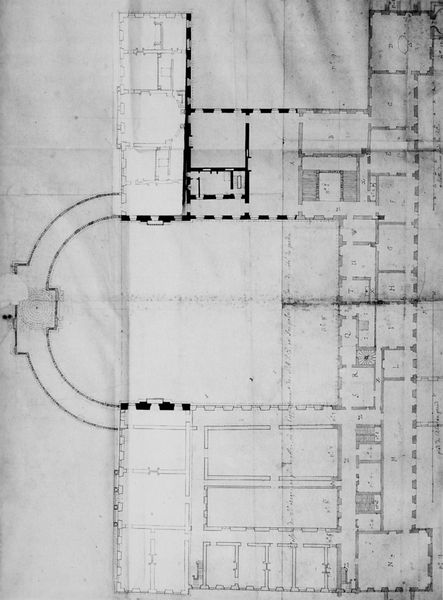
Titel: Grundriss 1.Stock - Nordhälfte des Kurfürstlichen Schlosses in Bonn, zweiter Entwurf
Künstler: Robert de Cotte
Standort: Paris
Institution: Bibliothèque Nationale, Cabinet des Estampes
Schlagwörter: dunkel, flügel, weiß, braun, fenster, grau, hell, raum, schwarz, skizze, tür, zeichnung, zimmer, anlage, gebäude, haus, schloss, beige, architektur, barock, falten, blatt, oval, rund, garten, papier, bogen, türen, mauer, linien, hof, weis, saal, treppe, treppen, gefaltet, striche, tor, halle, rechtecke, punkte, wände, eingang, gang, innenhof, burg, kloster, palast, linie, buchstaben, strich, punkt, räume, entwurf, halbkreis, halbrund, portal, villa, eiss, mauern, residenz, portikus, schlos, rechteckig, chor, plan, wendeltreppe, bau, details, geschoss, riss, architekten, grundriss, wohnraum, bauwerk, aufriss, nischen, etage, gänge, antichambre, chambre, enfilade, entree, vorhalle, lageplan, zellen, maße, festsaal, wendeltreppen, lücken, einteilung, säle, bebäude, exedra, flure, flügeln, raumplan, zinner, schöoss